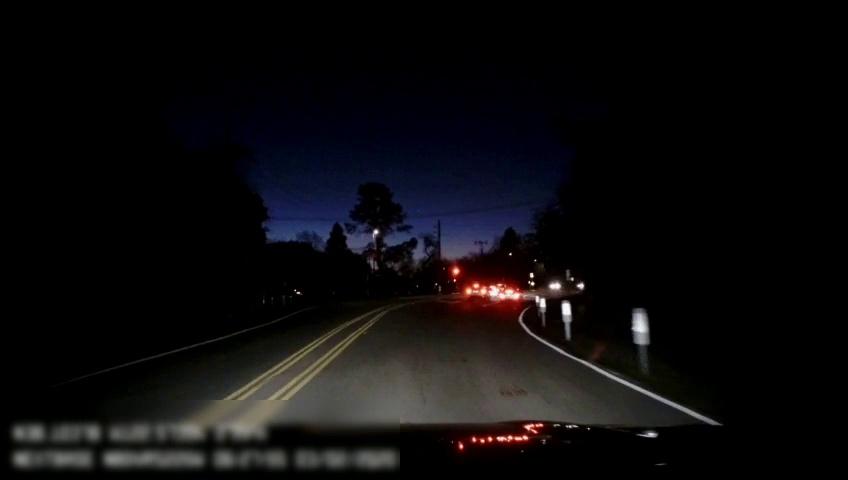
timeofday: Night
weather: Cloudy
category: Drivable Space
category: Vehicles | Car
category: Vehicles | SUV
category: Vehicles | SUV
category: Lanes | Opposite Lane
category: Lanes | Current Lane
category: Lanes | Current Lane
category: Lanes | Opposite Lane